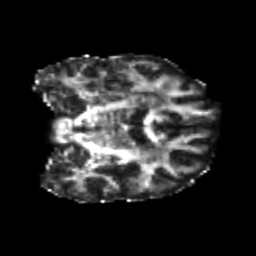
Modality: FA
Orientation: coronal
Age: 22
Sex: male
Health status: healthy
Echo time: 0.074 s